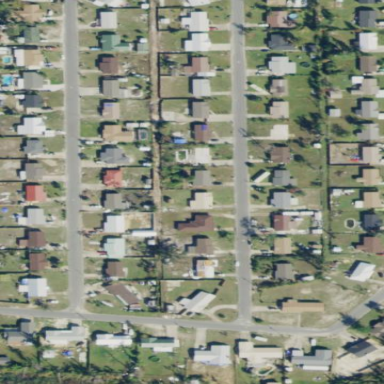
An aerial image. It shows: This residential area consists of single-family homes.